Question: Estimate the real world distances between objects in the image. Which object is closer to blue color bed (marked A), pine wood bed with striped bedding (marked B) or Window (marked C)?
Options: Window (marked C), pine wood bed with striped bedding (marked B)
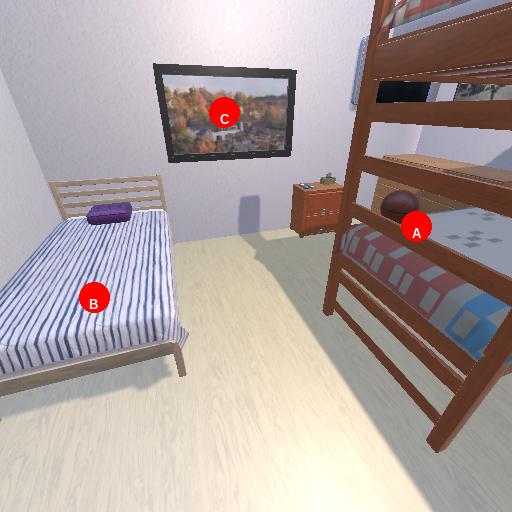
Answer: Window (marked C)